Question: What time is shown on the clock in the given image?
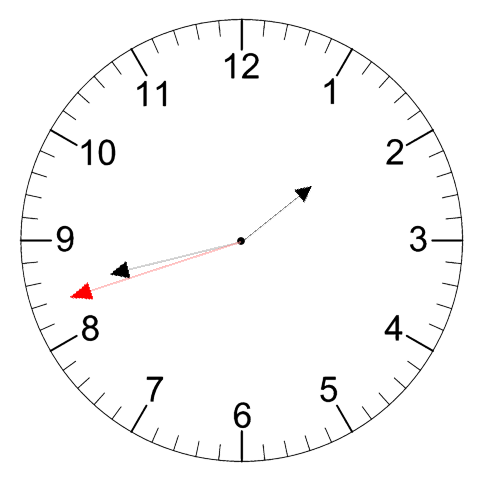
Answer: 01:42:42